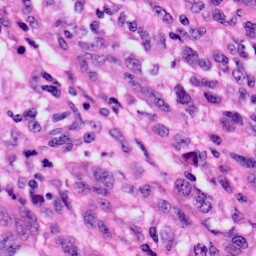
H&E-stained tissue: Skin